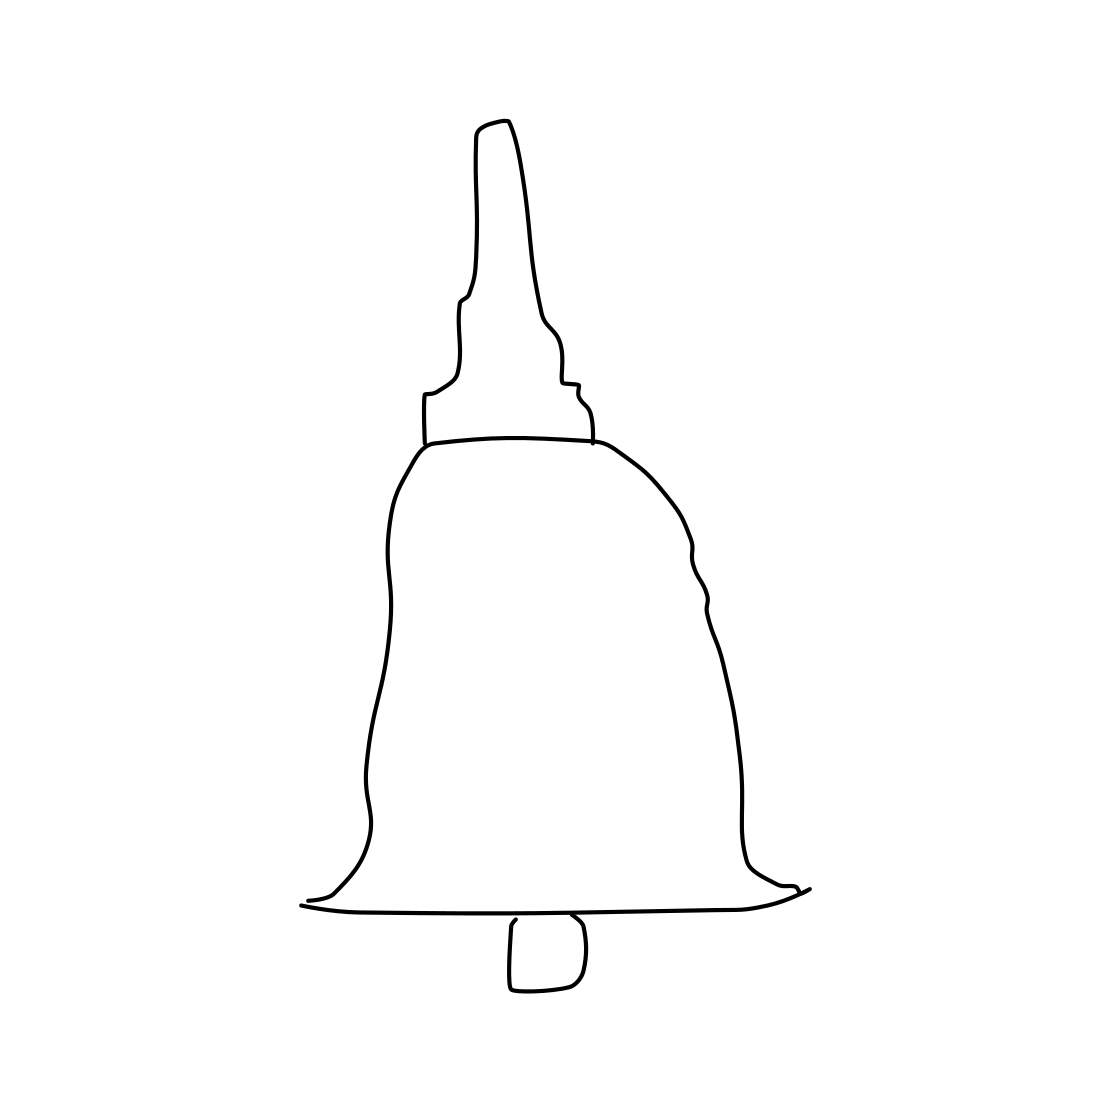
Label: bell